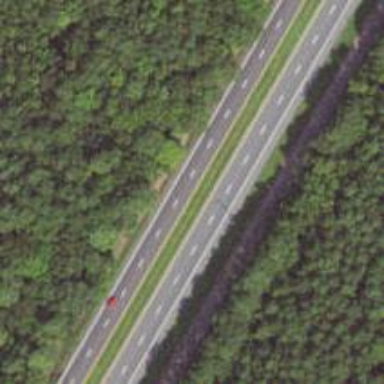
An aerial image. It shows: Trunk highway with expressway features.